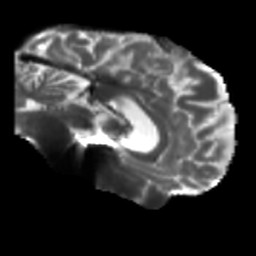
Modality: T2w
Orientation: sagittal
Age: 49
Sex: male
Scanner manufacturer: siemens
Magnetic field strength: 3 T
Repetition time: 5.47 s
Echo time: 0.0854 s